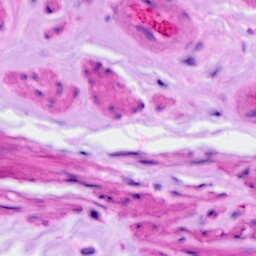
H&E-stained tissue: Ovarian